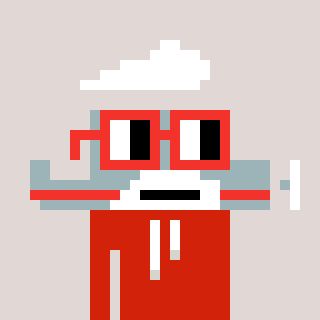
a pixel art character with square red glasses, a plane-shaped head and a red-colored body on a warm background